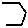
Label: hexagon